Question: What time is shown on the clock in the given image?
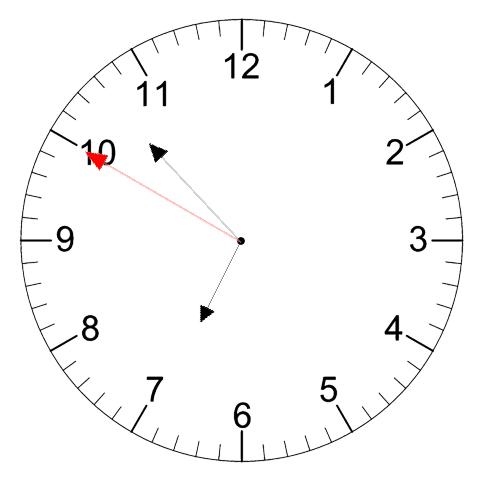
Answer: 06:52:50